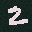
Label: 2